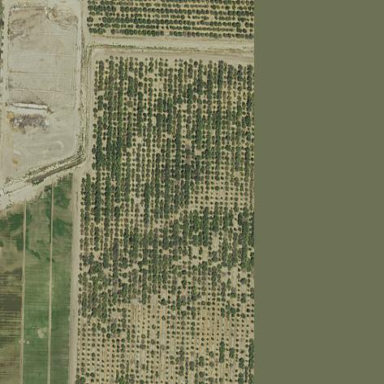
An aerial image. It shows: Almond orchard with field cropland.